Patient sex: M
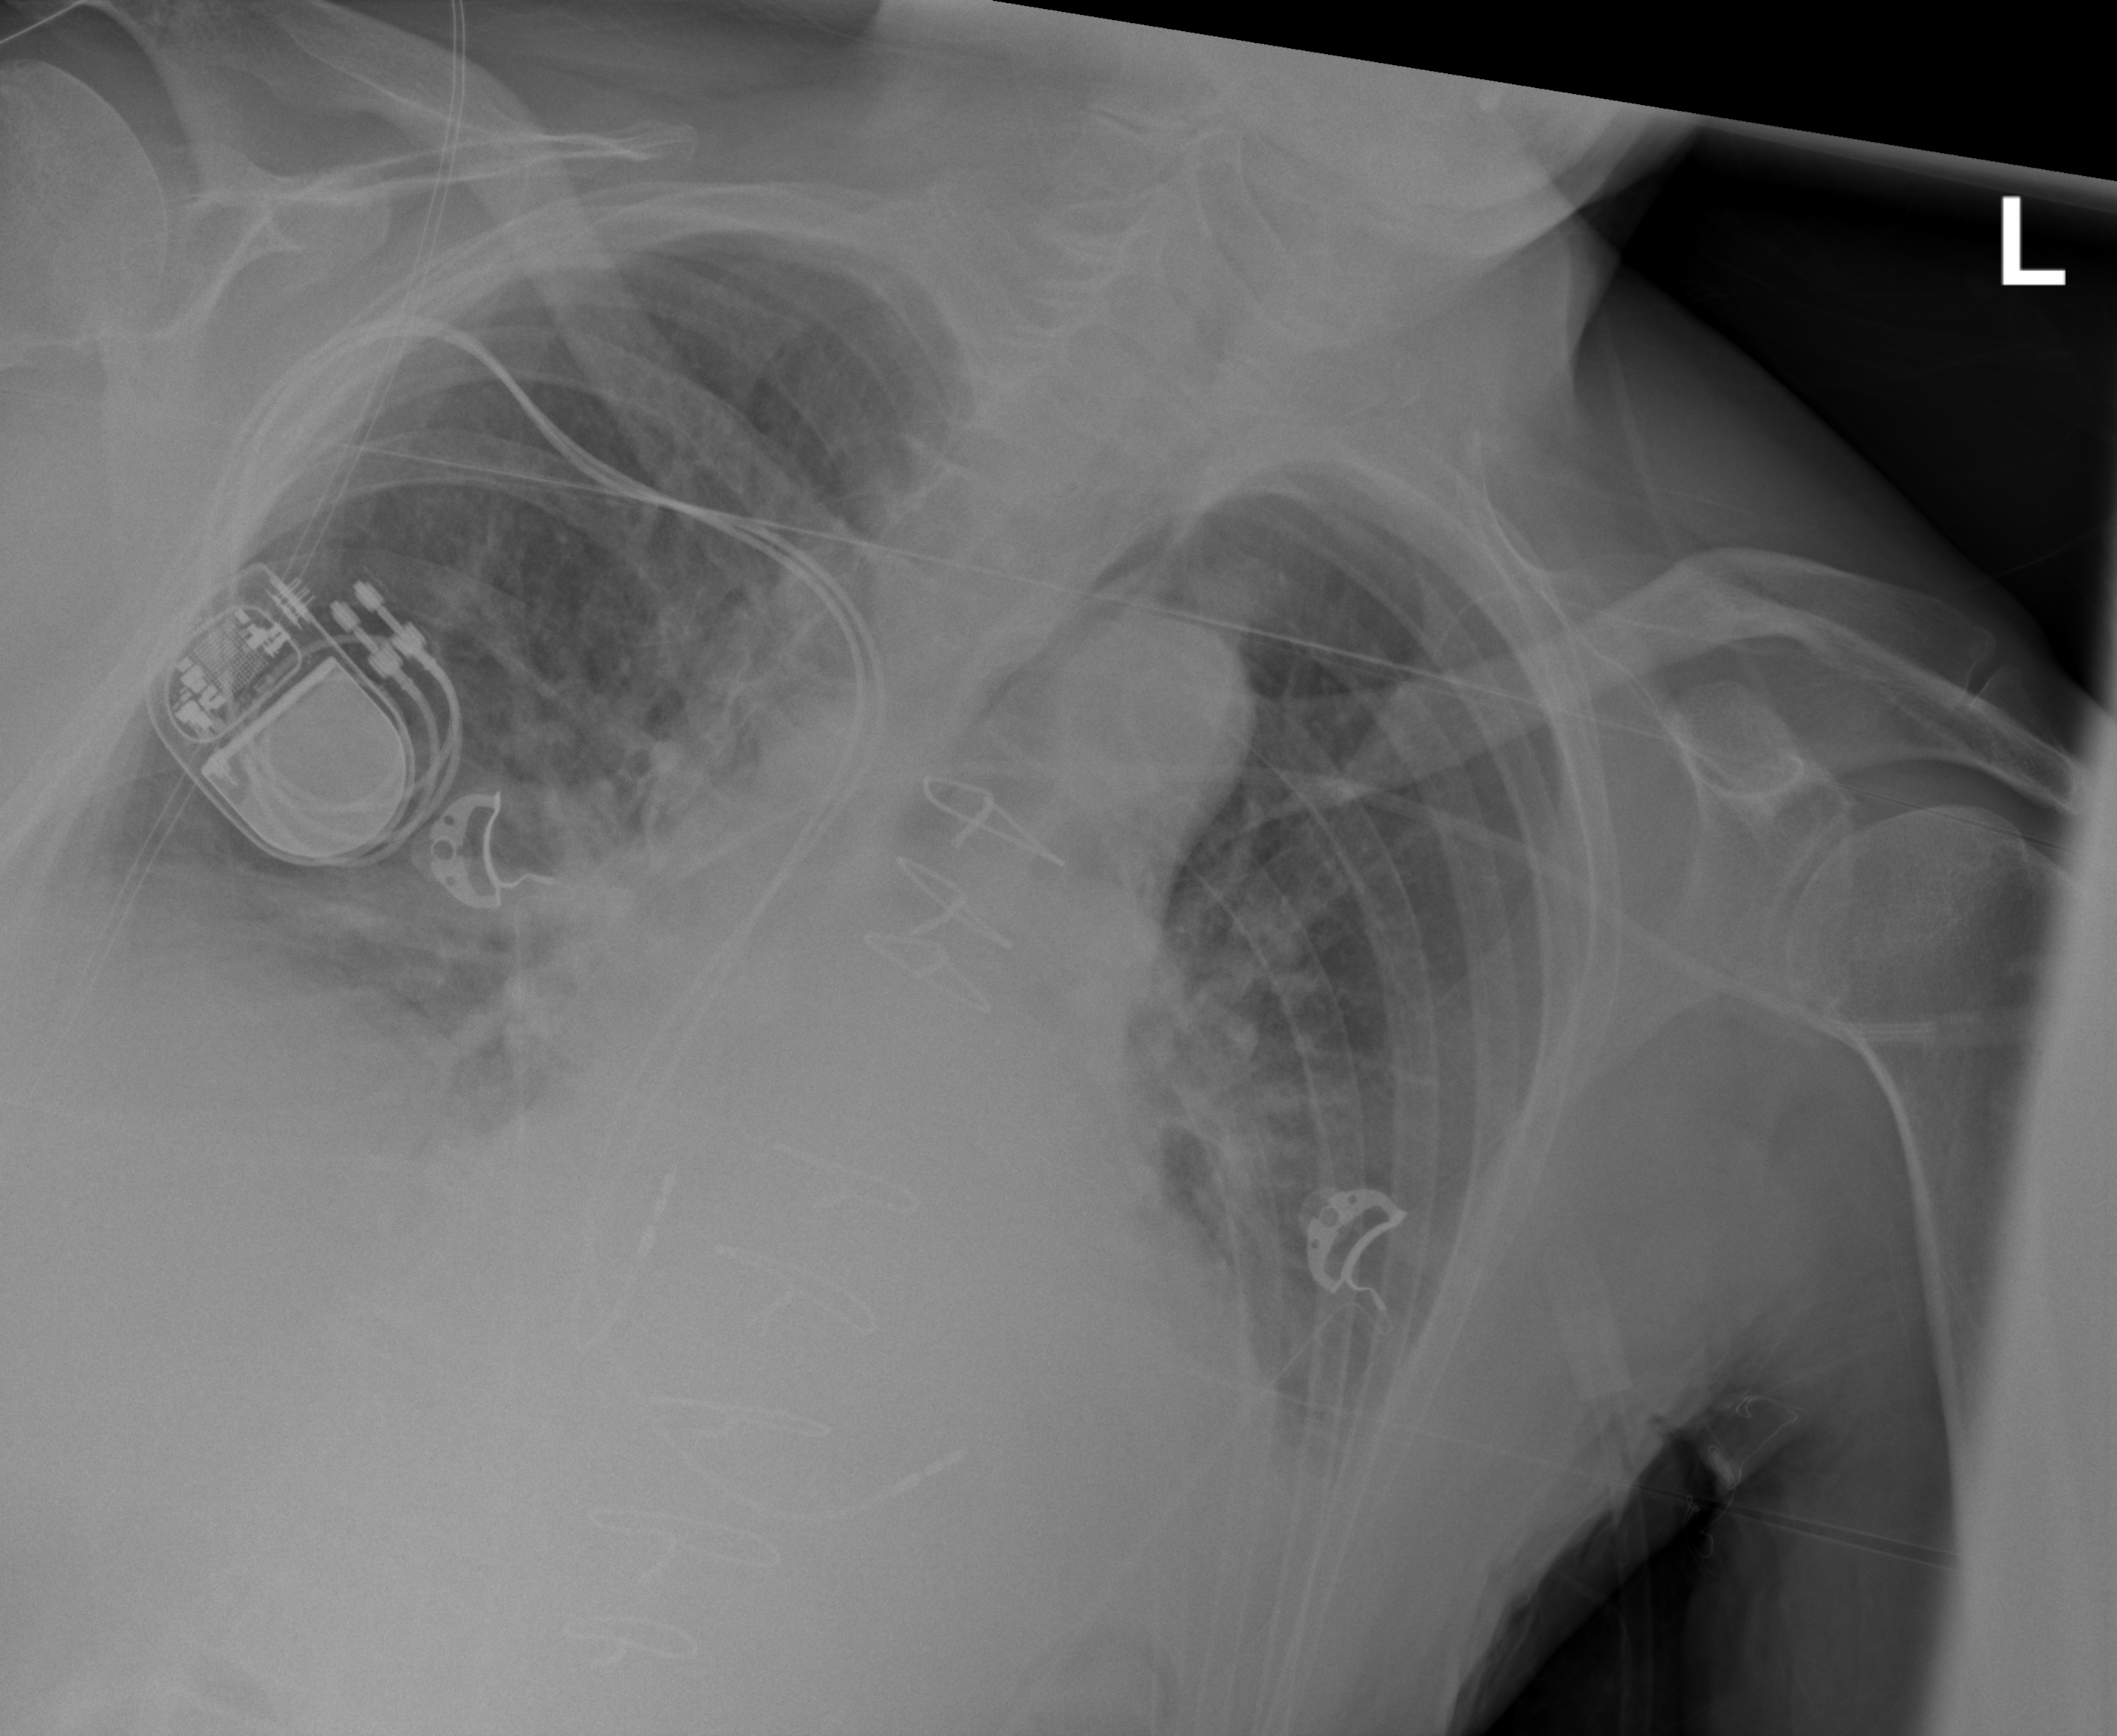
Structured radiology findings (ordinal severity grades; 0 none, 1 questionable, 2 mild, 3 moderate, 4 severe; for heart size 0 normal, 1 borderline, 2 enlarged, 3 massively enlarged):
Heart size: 2
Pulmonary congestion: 2
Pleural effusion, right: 3
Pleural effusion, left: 3
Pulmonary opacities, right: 2
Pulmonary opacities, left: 2
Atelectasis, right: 2
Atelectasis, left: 2